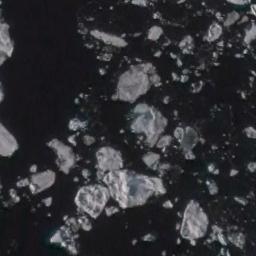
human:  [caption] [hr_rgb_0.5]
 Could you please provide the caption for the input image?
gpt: There are many ice on the black sea .

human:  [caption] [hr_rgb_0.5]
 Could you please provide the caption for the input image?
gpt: Many ice cubes of various sizes are scattered floating on the blue sea .

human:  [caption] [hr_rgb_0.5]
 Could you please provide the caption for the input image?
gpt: Sea ice is surrounded by water .

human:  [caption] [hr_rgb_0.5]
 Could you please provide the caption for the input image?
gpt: A lot of small pieces of sea ice float in the deep blue sea .

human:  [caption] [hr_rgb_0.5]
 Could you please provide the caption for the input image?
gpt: There are many pieces of sea ice .